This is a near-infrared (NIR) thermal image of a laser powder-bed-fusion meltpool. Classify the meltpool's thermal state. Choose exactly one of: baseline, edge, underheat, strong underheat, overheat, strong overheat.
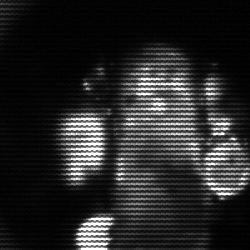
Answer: strong underheat